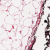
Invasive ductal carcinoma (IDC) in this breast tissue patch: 0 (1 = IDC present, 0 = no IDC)